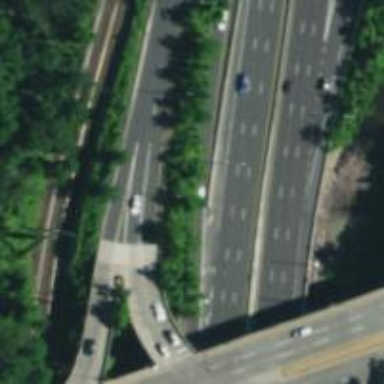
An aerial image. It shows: Asphalt motorway link.